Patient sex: F
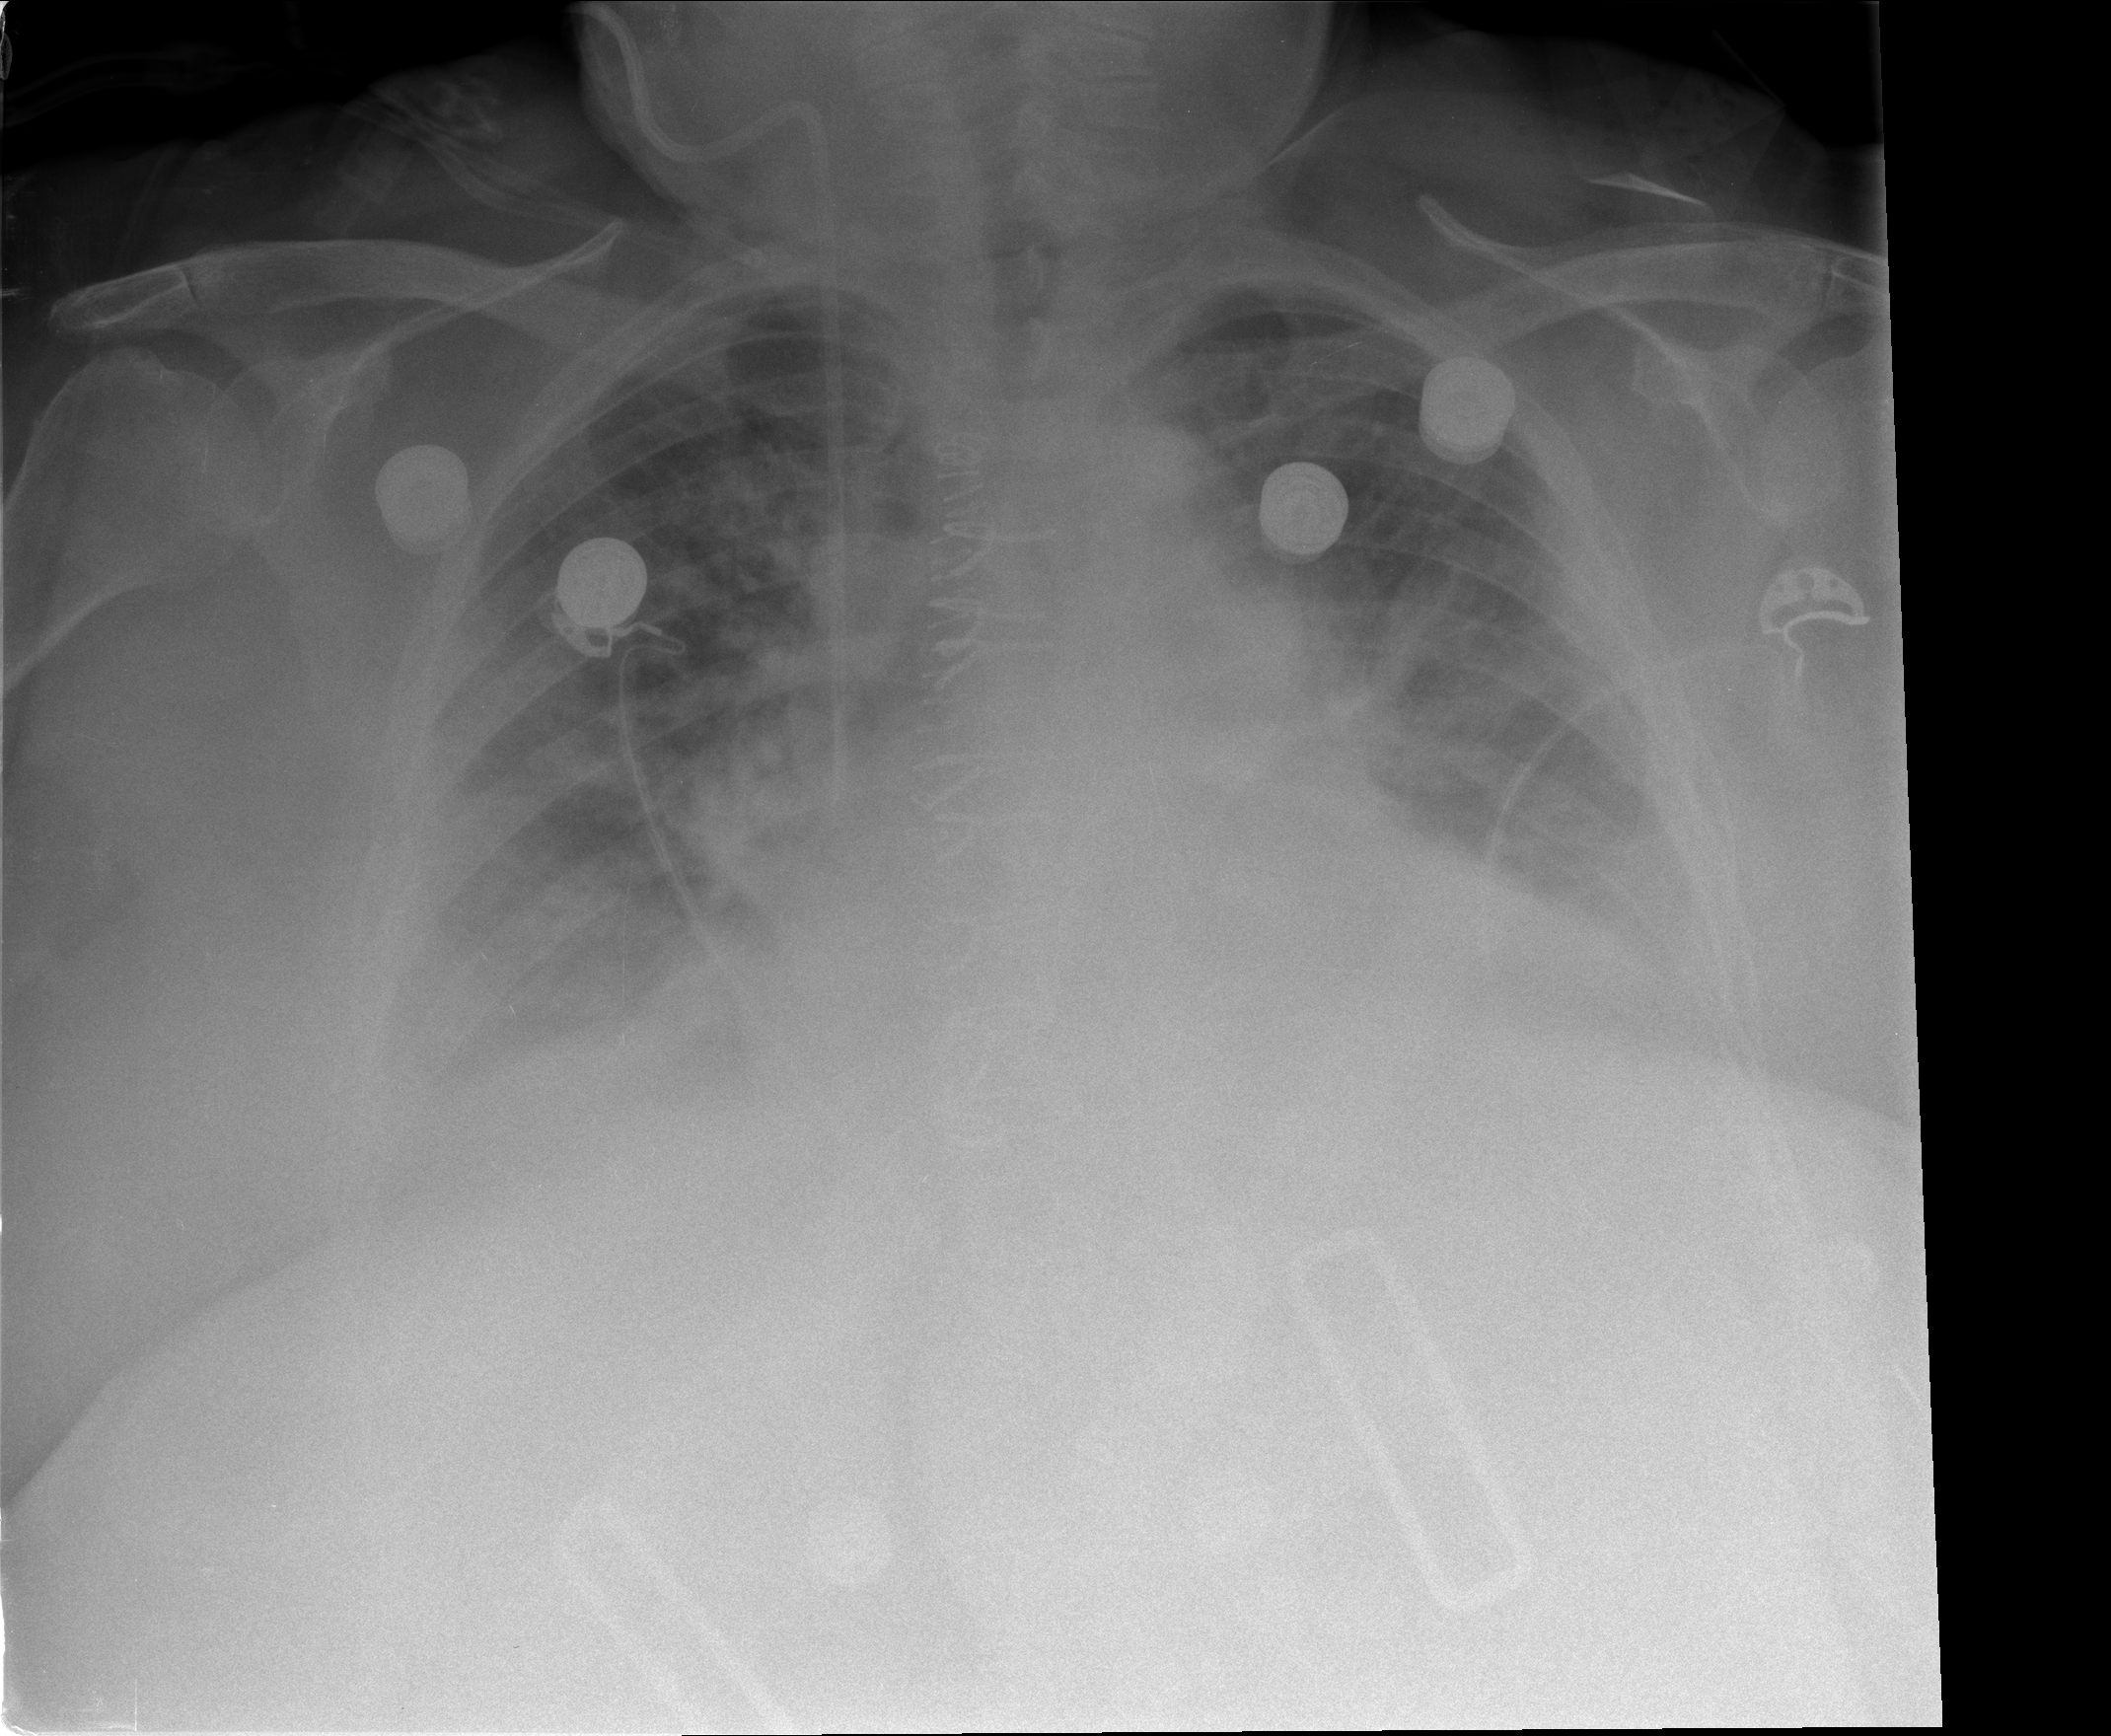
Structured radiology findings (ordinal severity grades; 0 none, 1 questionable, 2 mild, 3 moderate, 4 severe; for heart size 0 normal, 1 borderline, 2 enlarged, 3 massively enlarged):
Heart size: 2
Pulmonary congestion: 2
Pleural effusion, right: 2
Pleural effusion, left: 2
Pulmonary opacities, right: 1
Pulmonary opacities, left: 1
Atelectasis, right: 2
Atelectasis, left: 2